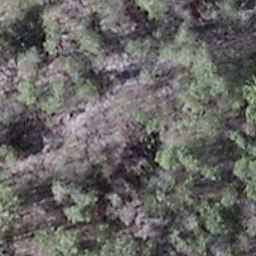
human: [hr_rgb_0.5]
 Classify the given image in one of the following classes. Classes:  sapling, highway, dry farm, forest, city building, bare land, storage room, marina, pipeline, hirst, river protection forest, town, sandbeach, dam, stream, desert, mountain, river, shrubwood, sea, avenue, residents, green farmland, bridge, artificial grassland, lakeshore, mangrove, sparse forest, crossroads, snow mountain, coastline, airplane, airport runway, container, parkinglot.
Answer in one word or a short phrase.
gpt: shrubwood